Interaction volume radius: 5 \u00c5
Interaction volume height: 10 \u00c5
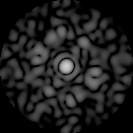
Disorder parameter: 0.8247